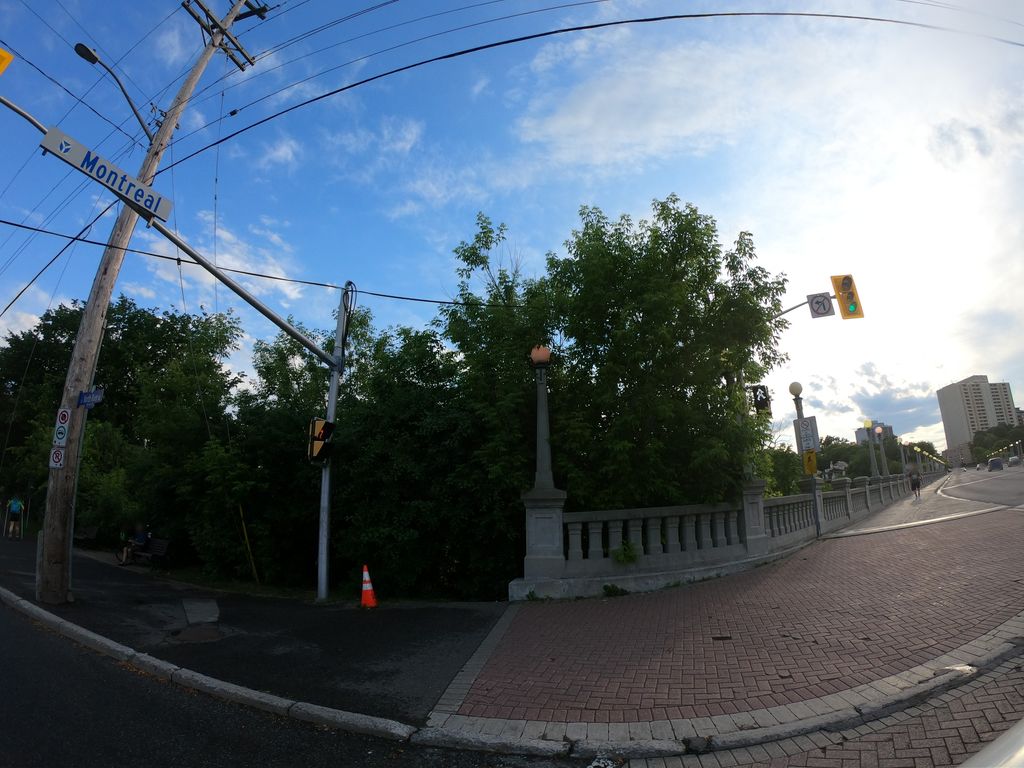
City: ottawa-gatineau